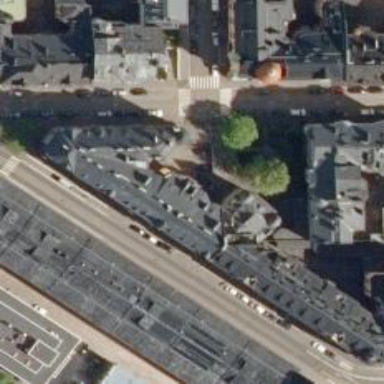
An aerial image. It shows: City block.